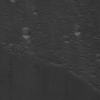
Label: not_dusty